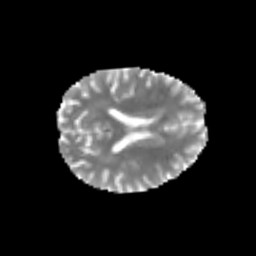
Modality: MD
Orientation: axial
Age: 25
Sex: male
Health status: healthy